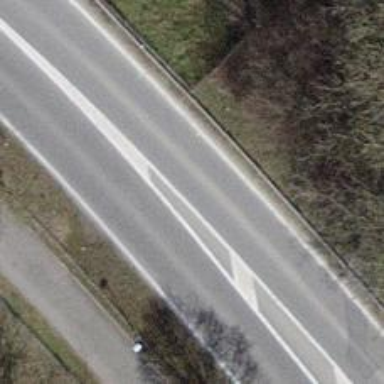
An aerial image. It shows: Secondary road with asphalt surface.